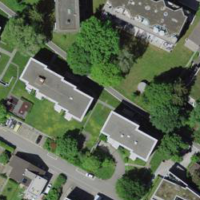
EUNIS habitat code: 54
Species observed at this site:
Corvus corone
Osmia cornuta
Carduelis carduelis
Columba palumbus